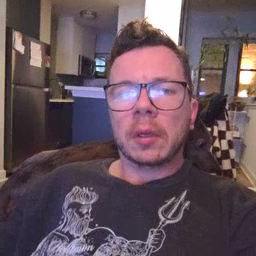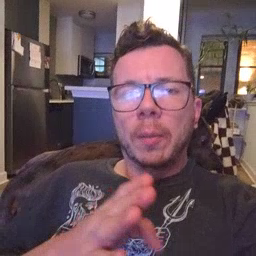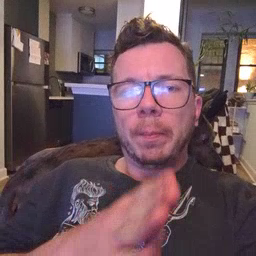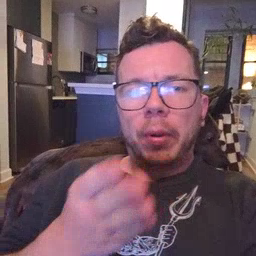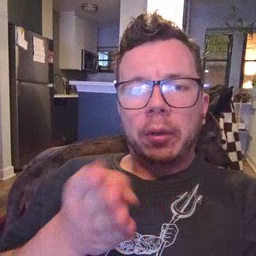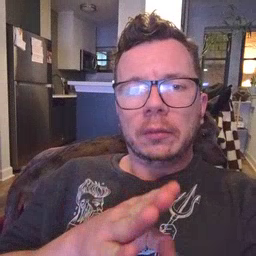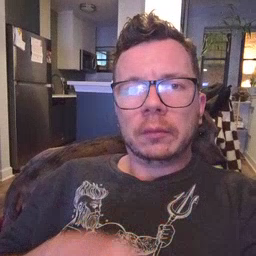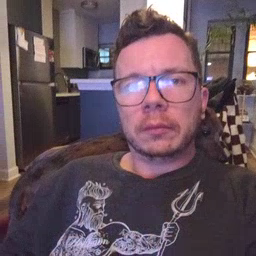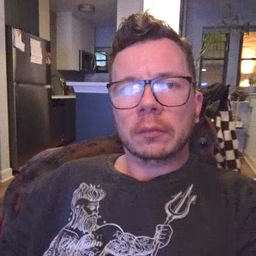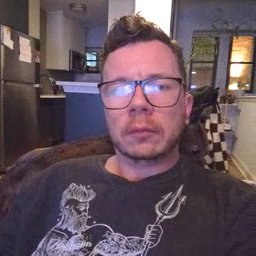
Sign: book